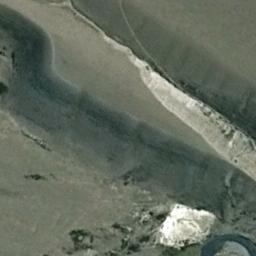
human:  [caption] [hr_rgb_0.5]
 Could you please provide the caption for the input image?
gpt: The desert is full of black sand .

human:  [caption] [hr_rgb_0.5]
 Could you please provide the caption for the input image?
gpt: The desert has yellow sand, Some mountains and a alluvial fan .

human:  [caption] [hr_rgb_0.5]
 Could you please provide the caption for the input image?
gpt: There is some weed on the edge of this desert .

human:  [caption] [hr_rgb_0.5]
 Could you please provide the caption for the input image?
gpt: The  light yellow desert covers the white bare land .

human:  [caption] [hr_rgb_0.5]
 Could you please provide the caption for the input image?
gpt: A desert covered with gray bare land and some white rocks .